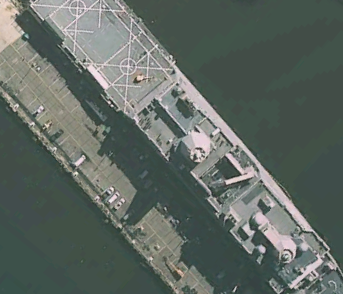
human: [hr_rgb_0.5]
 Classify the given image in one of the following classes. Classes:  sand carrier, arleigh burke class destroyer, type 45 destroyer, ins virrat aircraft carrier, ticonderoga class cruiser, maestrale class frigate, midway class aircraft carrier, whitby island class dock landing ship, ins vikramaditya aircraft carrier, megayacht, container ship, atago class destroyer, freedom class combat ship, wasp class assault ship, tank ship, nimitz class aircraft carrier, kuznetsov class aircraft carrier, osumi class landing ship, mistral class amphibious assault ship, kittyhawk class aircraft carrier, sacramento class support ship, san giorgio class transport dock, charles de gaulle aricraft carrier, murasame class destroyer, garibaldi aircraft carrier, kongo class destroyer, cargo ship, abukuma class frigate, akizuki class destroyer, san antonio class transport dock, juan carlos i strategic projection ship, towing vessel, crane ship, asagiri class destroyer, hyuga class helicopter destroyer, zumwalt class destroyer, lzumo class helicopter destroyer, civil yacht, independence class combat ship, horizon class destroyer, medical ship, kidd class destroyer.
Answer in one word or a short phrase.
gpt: San Antonio class transport dock